Question: I have two div classes, say A and B. When the mouse is over div A, div B should appear, then if the mouse is over A or B, div B should stay opened. If the mouse is out of both, A and B divs, B should disappear. (As you probably guess this is a simple tooltip script)

This is the jquery code I wrote:
'''
$(document).ready(function() {
function show() {
$("BBB").css({'display':'block'});
}
$("AAA").each(function() {
$(this).mouseover(function() {
show();
});
$(this).mouseleave(function() {
time = setTimeout("hide()", 200);
});
$("BBB").mouseleave(function() {
setTimeout("hide()", 200);
});
$("BBB").mouseenter(function() {
clearTimeout(time);
});
});
});
function hide() {
$("BBB").css({'display':'none'});
}
'''
The problem is that when I move from B to A, B disappears! I want to it to disappear only if the mouse is neither over A, nor B. How can I fix this problem?
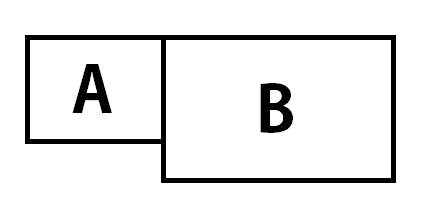
Answer: There are a few small problems with your code. The one which is biting your right now is that you aren't clearing BBB's timeout when you enter AAA. You can fix this by adding a 'clearTimeout' to AAA's 'mouseover' handler.
Secondly, it's safest to clear this kind of timeout before you set it each time, so that you don't have your timeout tracking overwritten if something unexpected happens. (It's always safe to clear a timeout, even if it's invalid or has already occurred.)
Lastly, though this is most likely only a problem in your example code, you're leaking 'time' into the global object. ;-)
Try this instead:
'''
$(document).ready(function() {
var time;
function show() {
$("BBB").css({'display':'block'});
}
$("AAA").each(function() {
$(this).mouseover(function() {
clearTimeout(time);
show();
});
$(this).mouseleave(function() {
clearTimeout(time);
time = setTimeout("hide()", 200);
});
$("BBB").mouseleave(function() {
clearTimeout(time);
time = setTimeout("hide()", 200);
});
$("BBB").mouseenter(function() {
clearTimeout(time);
});
});
});
function hide() {
$("BBB").css({'display':'none'});
}
'''